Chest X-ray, PA view. Patient: 54 years old, sex M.
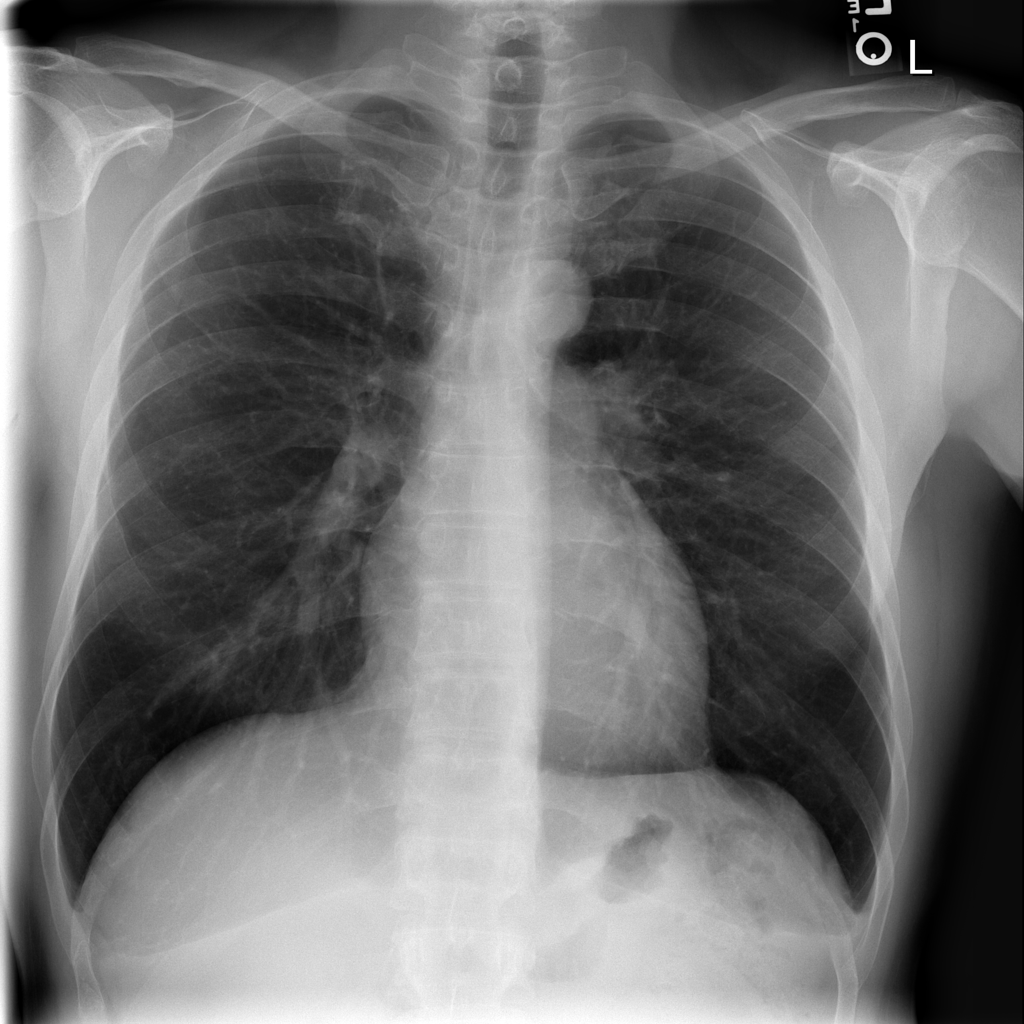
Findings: No Finding